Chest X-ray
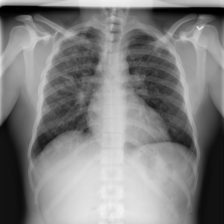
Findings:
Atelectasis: negative
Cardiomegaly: negative
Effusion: negative
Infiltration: positive
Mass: negative
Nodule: negative
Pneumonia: negative
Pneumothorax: negative
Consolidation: negative
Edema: negative
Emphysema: negative
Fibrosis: negative
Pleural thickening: negative
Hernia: negative